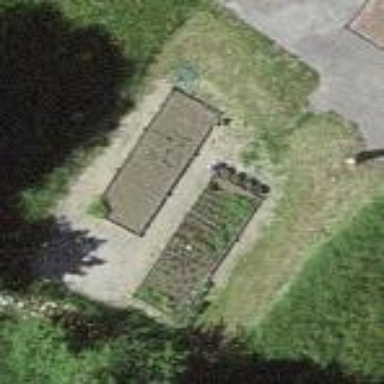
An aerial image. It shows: Garden that is leisure land.